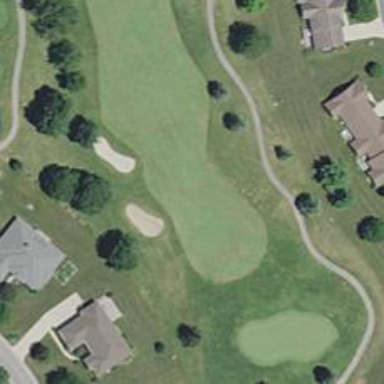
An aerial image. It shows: View of golf hole.